Aerial crown-view tile of a tropical tree (Barro Colorado Island, Panama), acquired 20250512:
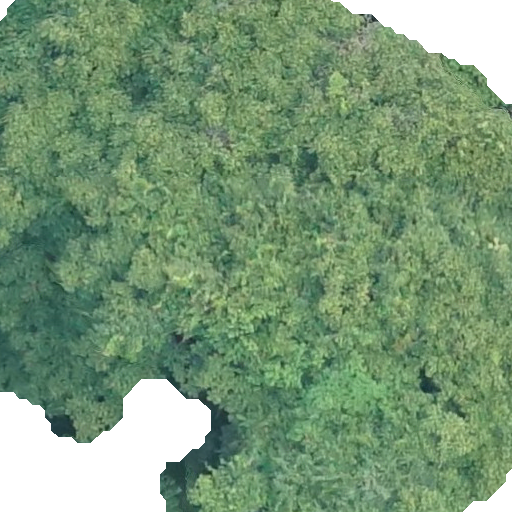
Species: Tachigali panamensis
GBIF accepted scientific name: Tachigali panamensis
Crown area: 480.104 m²